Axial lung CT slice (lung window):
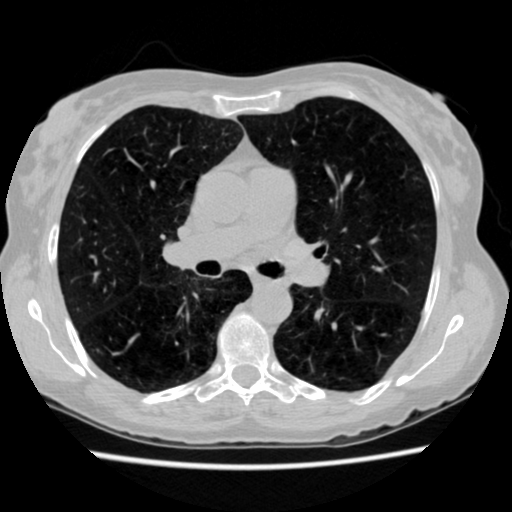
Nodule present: no